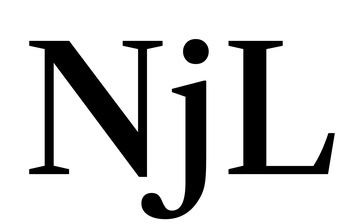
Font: LibreCaslonText_Medium